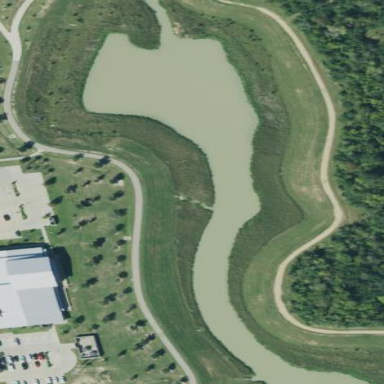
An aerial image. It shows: Retention basin used for land drainage purposes.